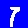
Digit: 7